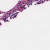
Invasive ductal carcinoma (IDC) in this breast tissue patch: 0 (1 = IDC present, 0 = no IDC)